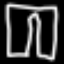
Label: pants